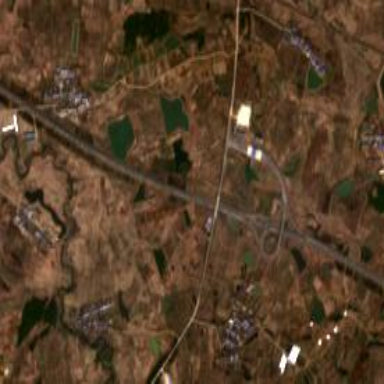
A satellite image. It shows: Motorway junction.